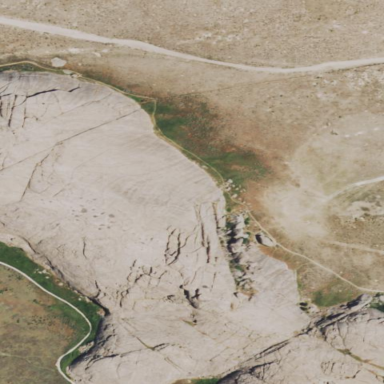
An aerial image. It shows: Large rock landmark in terrain covered with bare rocks.